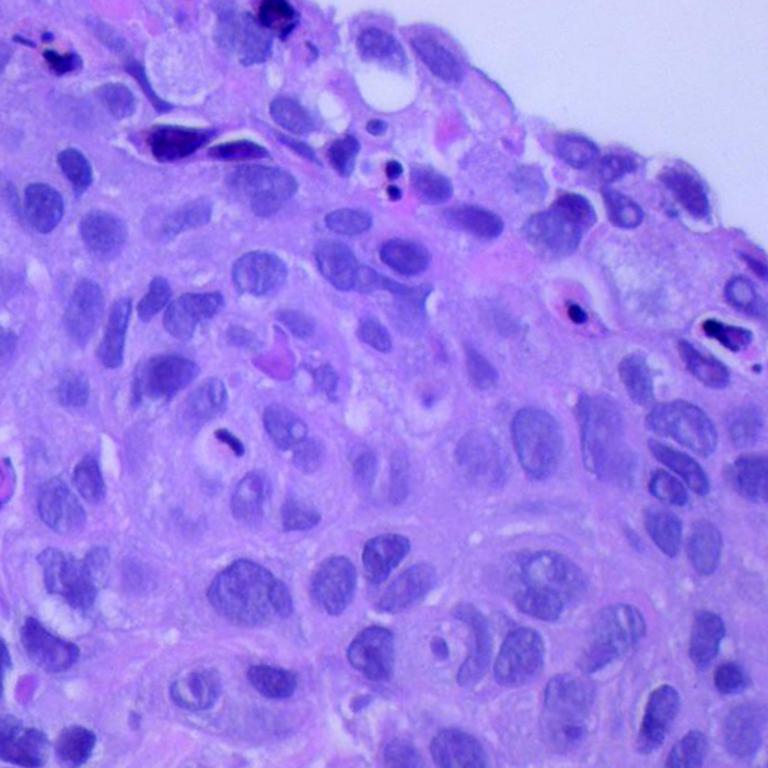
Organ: lung
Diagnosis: squamous carcinomas